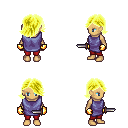
a pixel art fantasy rpg character, female body template, human, tanned skin, chain tabard jacket, red pants, gold swoop hairstyle, gold gloves, dagger, four views (front, back, left, right), 2x2 character sprite sheet, small pixel art, hard edges, no anti-aliasing